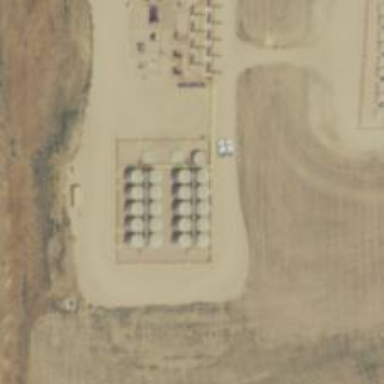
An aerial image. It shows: Storage tank that is man-made.